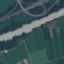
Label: River